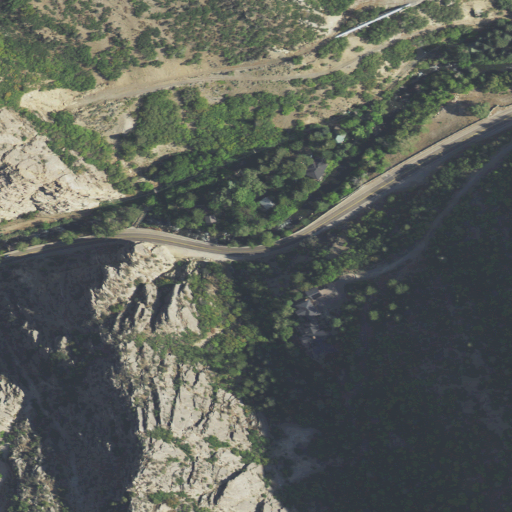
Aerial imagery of valley in Utah named Warm Water Canyon containing shrub, deciduous forest, evergreen forest, low intensity development, open development, and medium intensity development